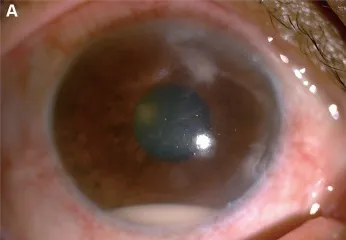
Changes in the patient's corneal condition before penetrating keratoplasty. (A,B) Show slit-lamp and sodium fluorescein staining at the first visit, respectively.
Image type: ophthalmic_imaging (slit_lamp_photograph)